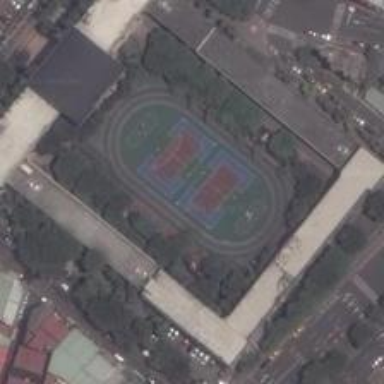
It is a busy block, where there are scattered houses, a exercise yard surrounded by trees, and a street full of cars .